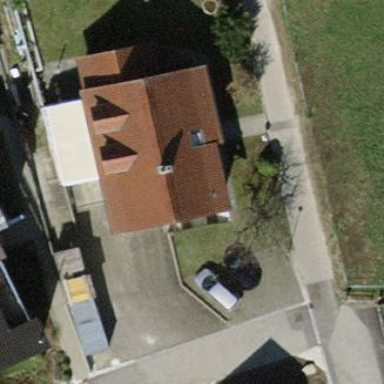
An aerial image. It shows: Detached building.